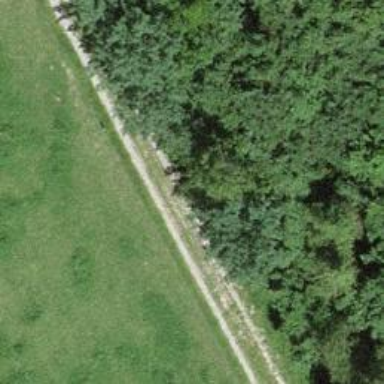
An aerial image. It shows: Grass track with Grade 4 tracktype.